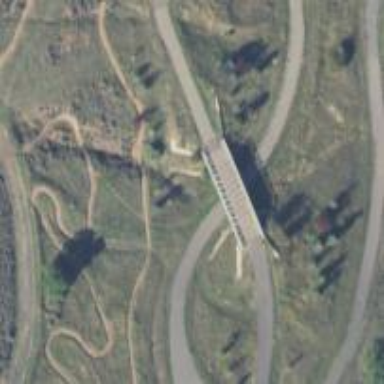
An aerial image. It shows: Bridge designed for Nordic skiing track. The skiing track allows for both classic and skating styles.